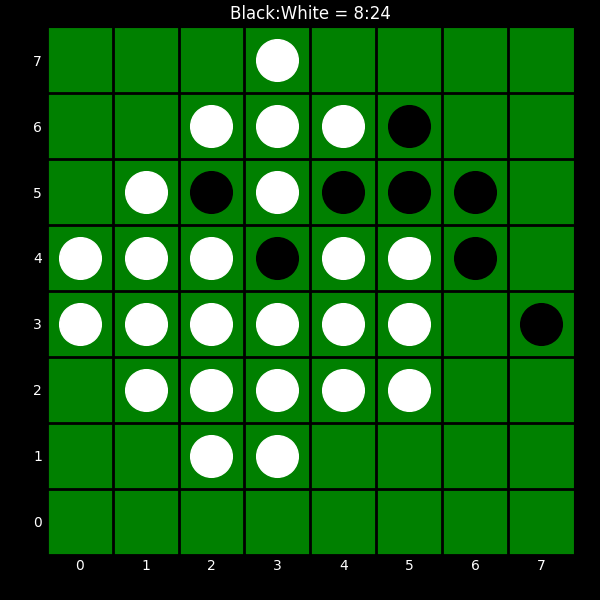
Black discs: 8
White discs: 24